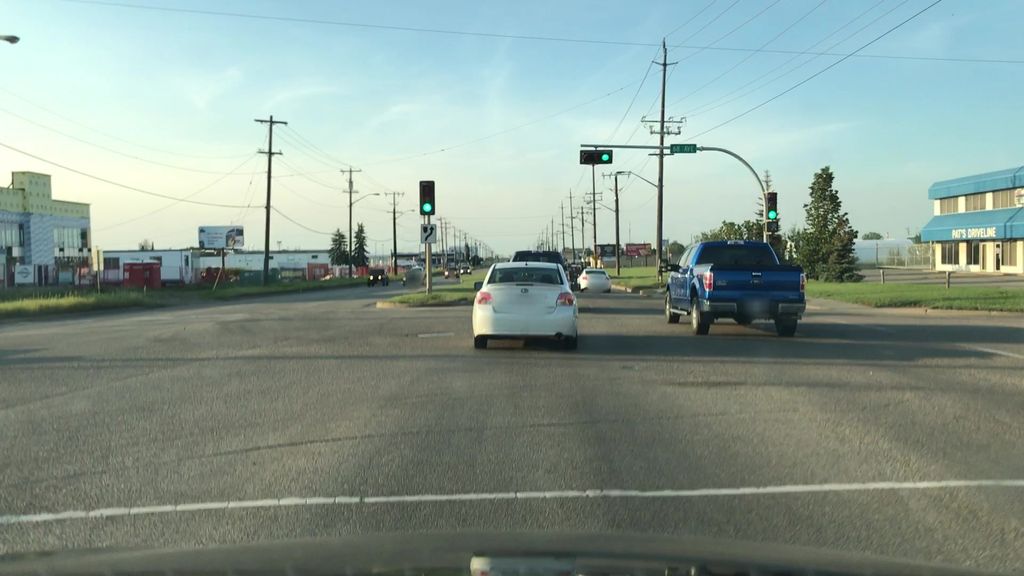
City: edmonton